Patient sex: M
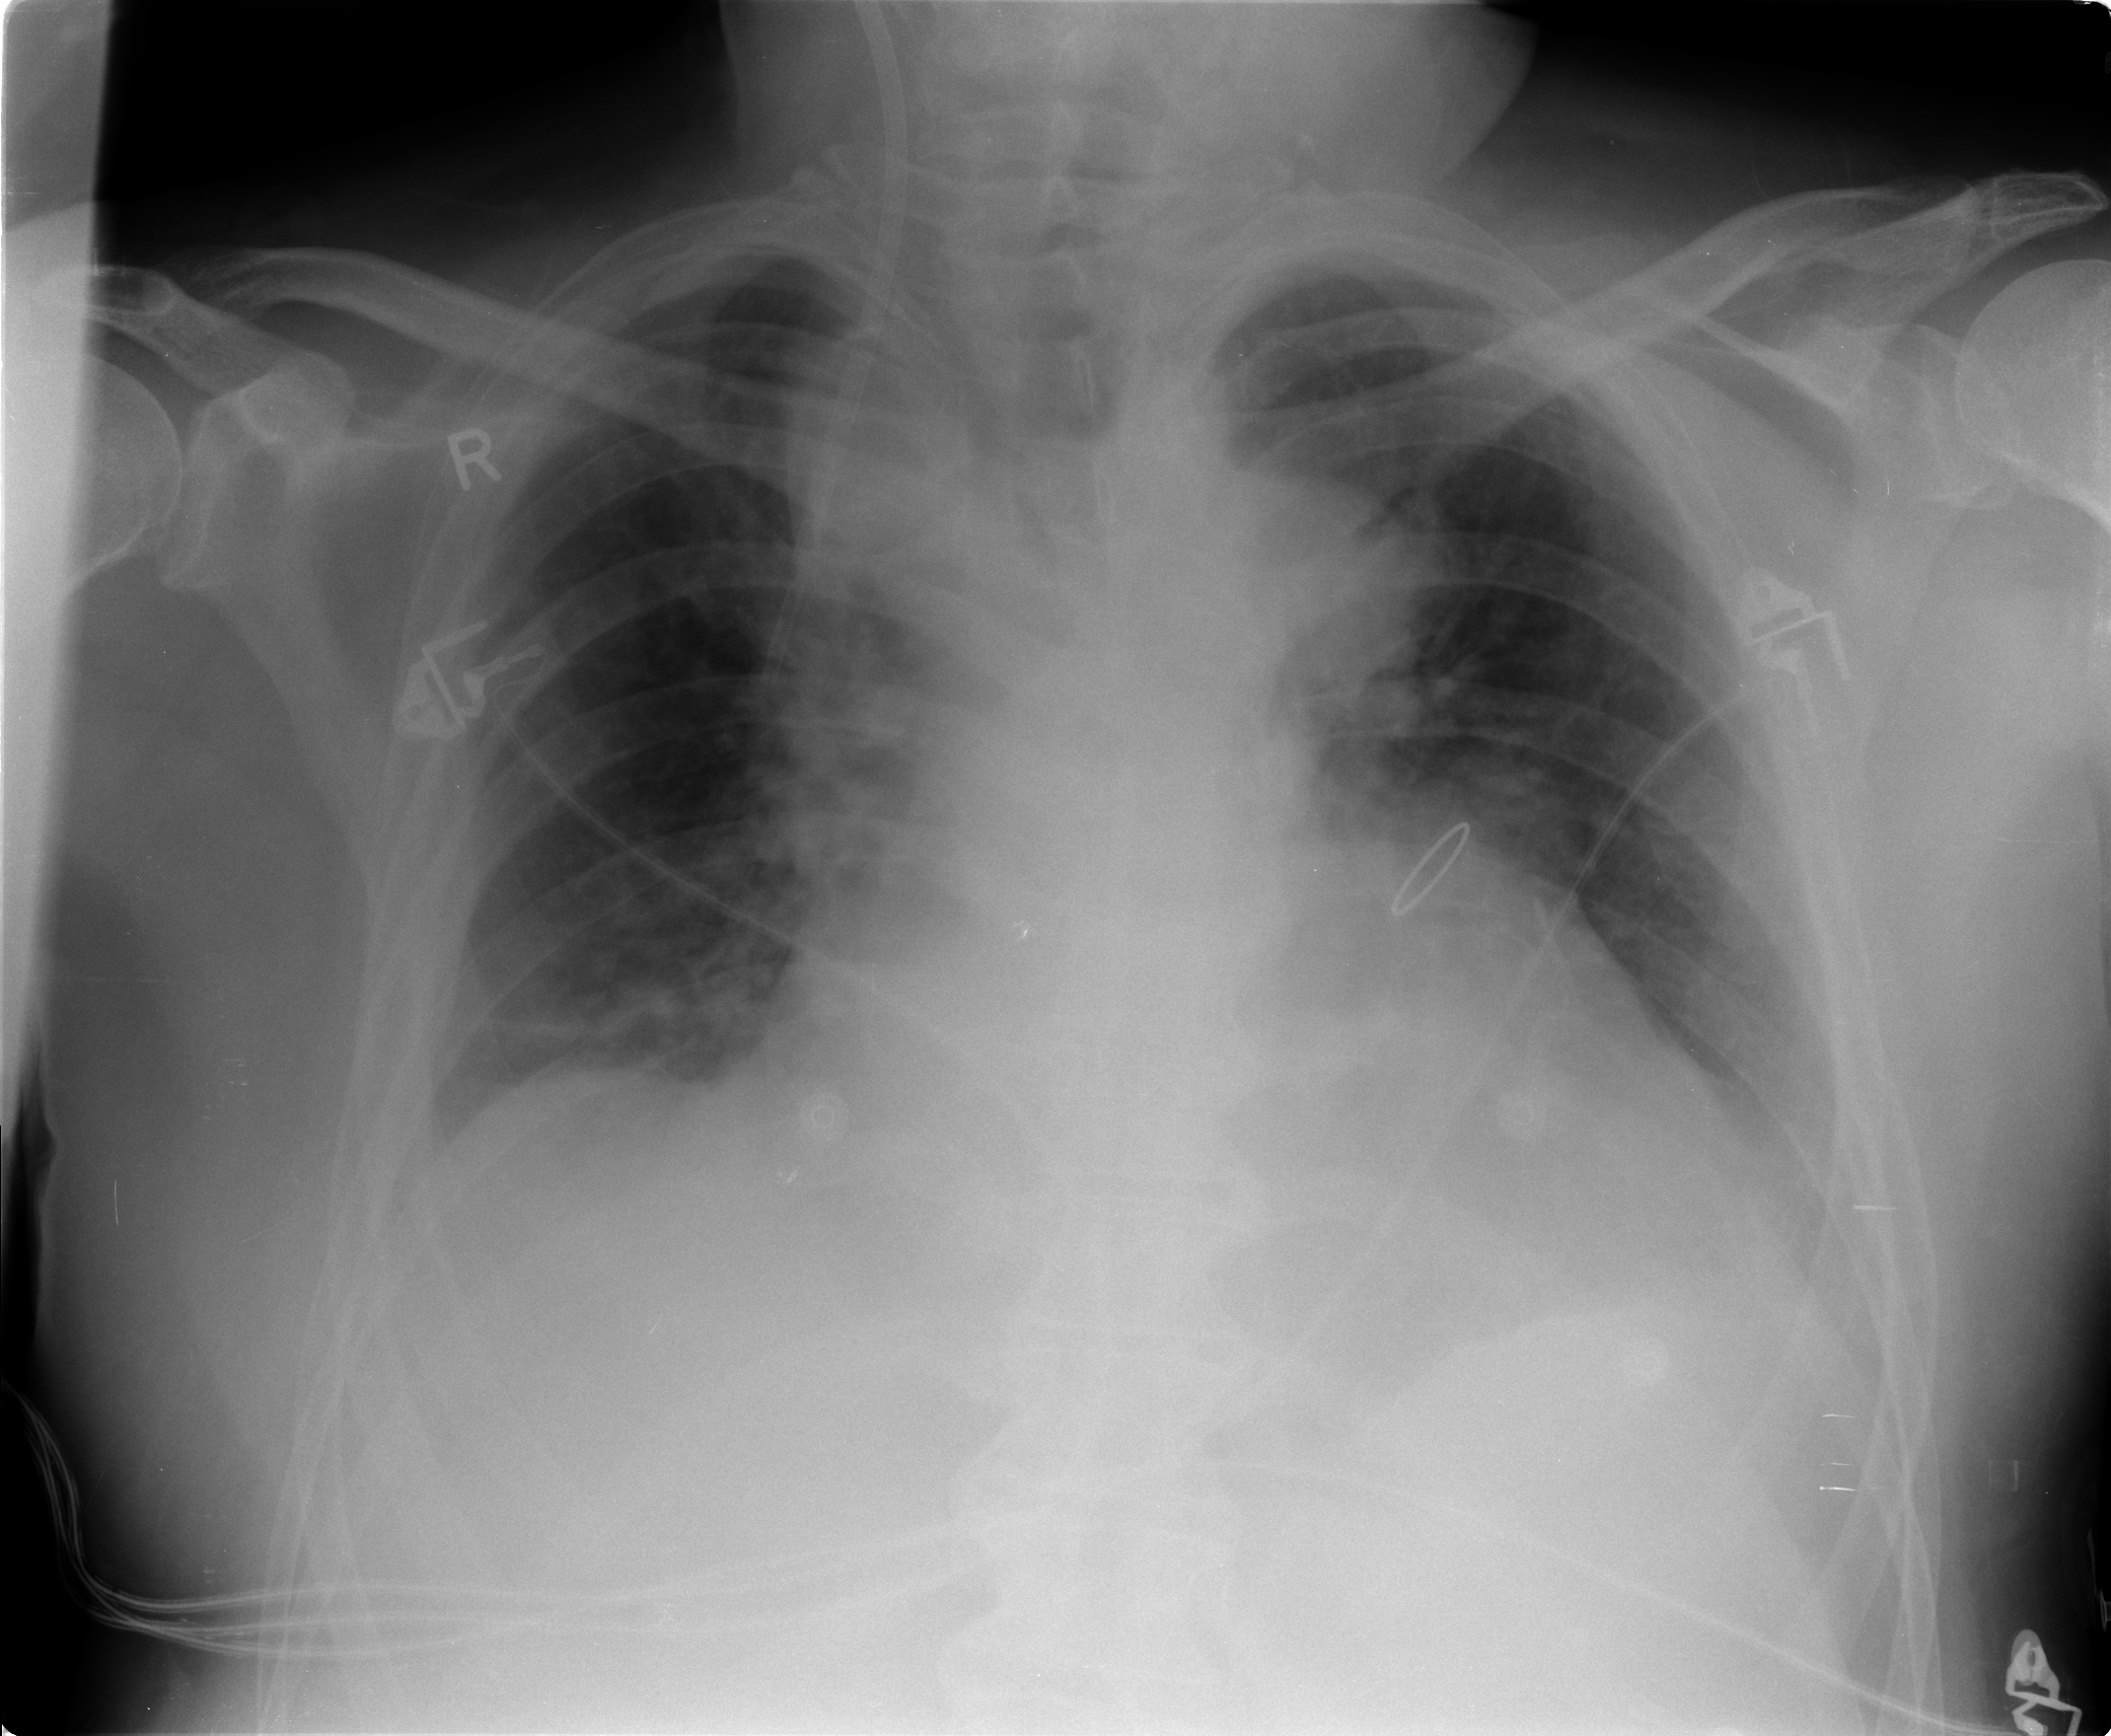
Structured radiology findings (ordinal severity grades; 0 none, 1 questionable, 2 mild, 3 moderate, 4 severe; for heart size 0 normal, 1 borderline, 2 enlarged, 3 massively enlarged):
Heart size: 2
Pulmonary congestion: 2
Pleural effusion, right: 0
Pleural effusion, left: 1
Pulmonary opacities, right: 0
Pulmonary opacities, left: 0
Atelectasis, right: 2
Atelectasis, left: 1